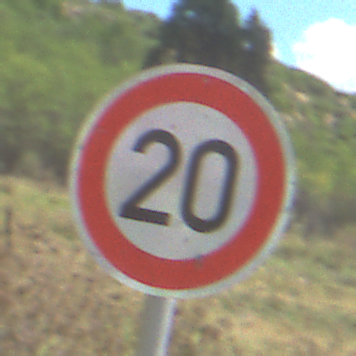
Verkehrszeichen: Geschwindigkeit20
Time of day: Midday
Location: Outdoor (Nature)
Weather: PartlyCloudy
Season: Autumn
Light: Natural